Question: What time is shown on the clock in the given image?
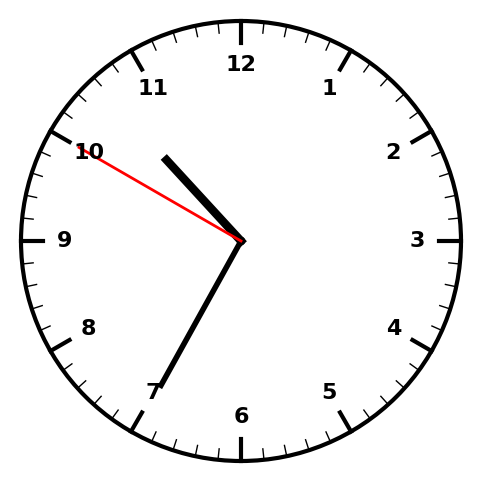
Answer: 10:34:50